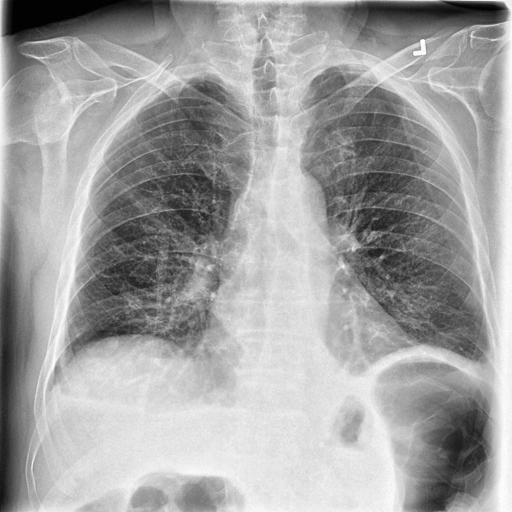
Finding: NORMAL